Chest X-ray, AP view. Patient: 25 years old, sex F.
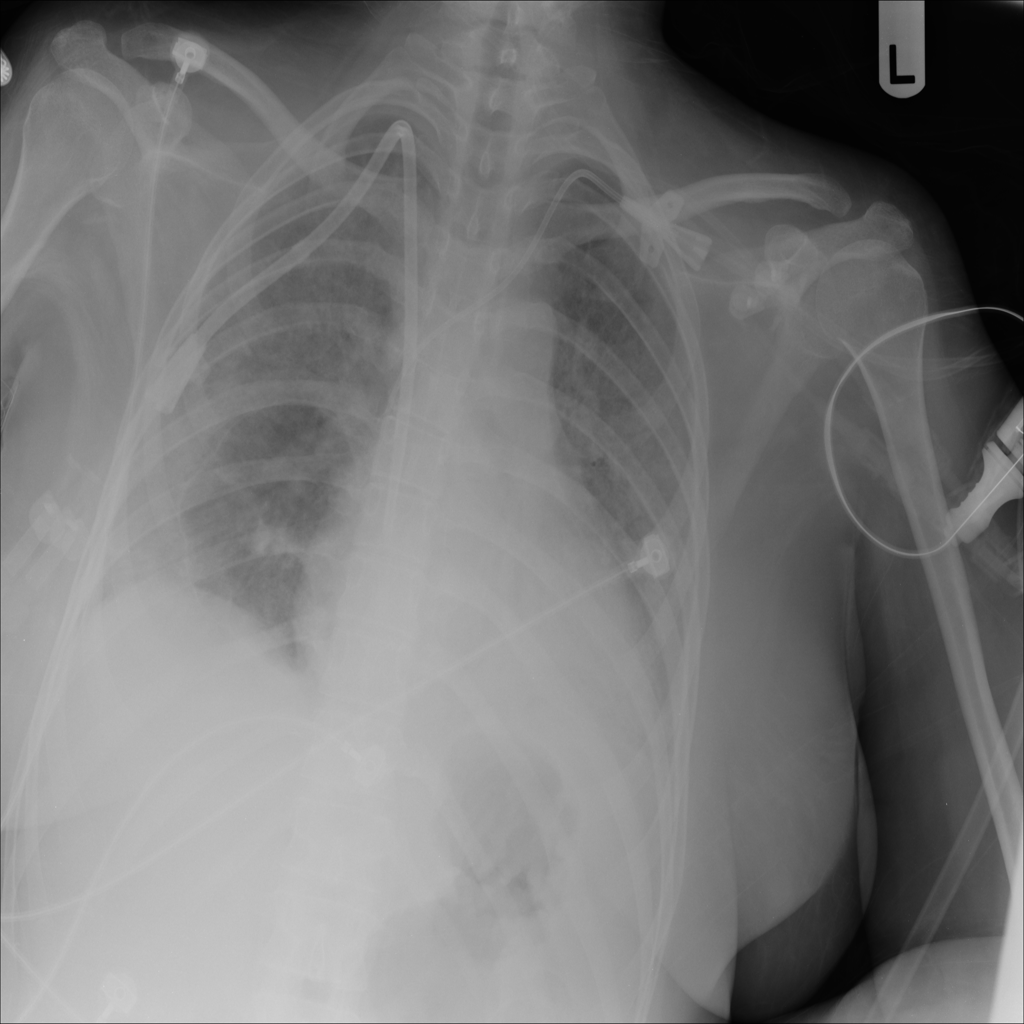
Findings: No Finding